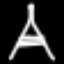
Label: The Eiffel Tower